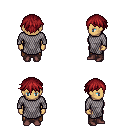
a pixel art fantasy rpg character, female body template, human, tanned skin, chain mail, robe skirt, brunette short bangs hairstyle, maroon shoes, four views (front, back, left, right), 2x2 character sprite sheet, small pixel art, hard edges, no anti-aliasing